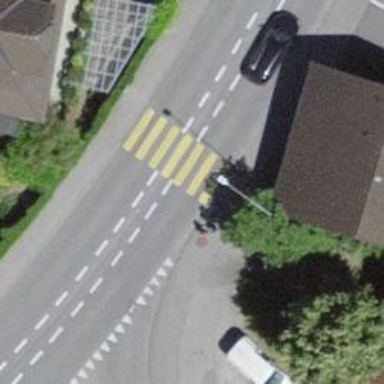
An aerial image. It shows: Marked crossing on the road.